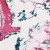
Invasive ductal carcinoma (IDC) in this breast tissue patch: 0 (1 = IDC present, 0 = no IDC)